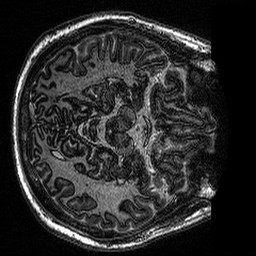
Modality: MP2RAGE
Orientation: axial
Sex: male
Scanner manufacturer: siemens
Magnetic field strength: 3 T
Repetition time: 5 s
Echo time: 0.00292 s